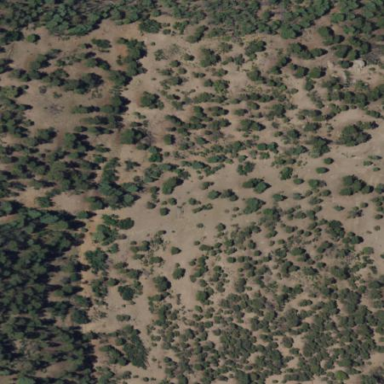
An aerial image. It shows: Area covered in scrub vegetation.